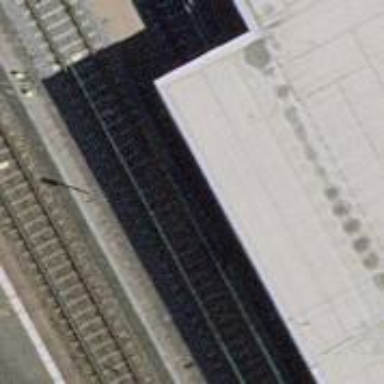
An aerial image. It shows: Railway signal.